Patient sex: M
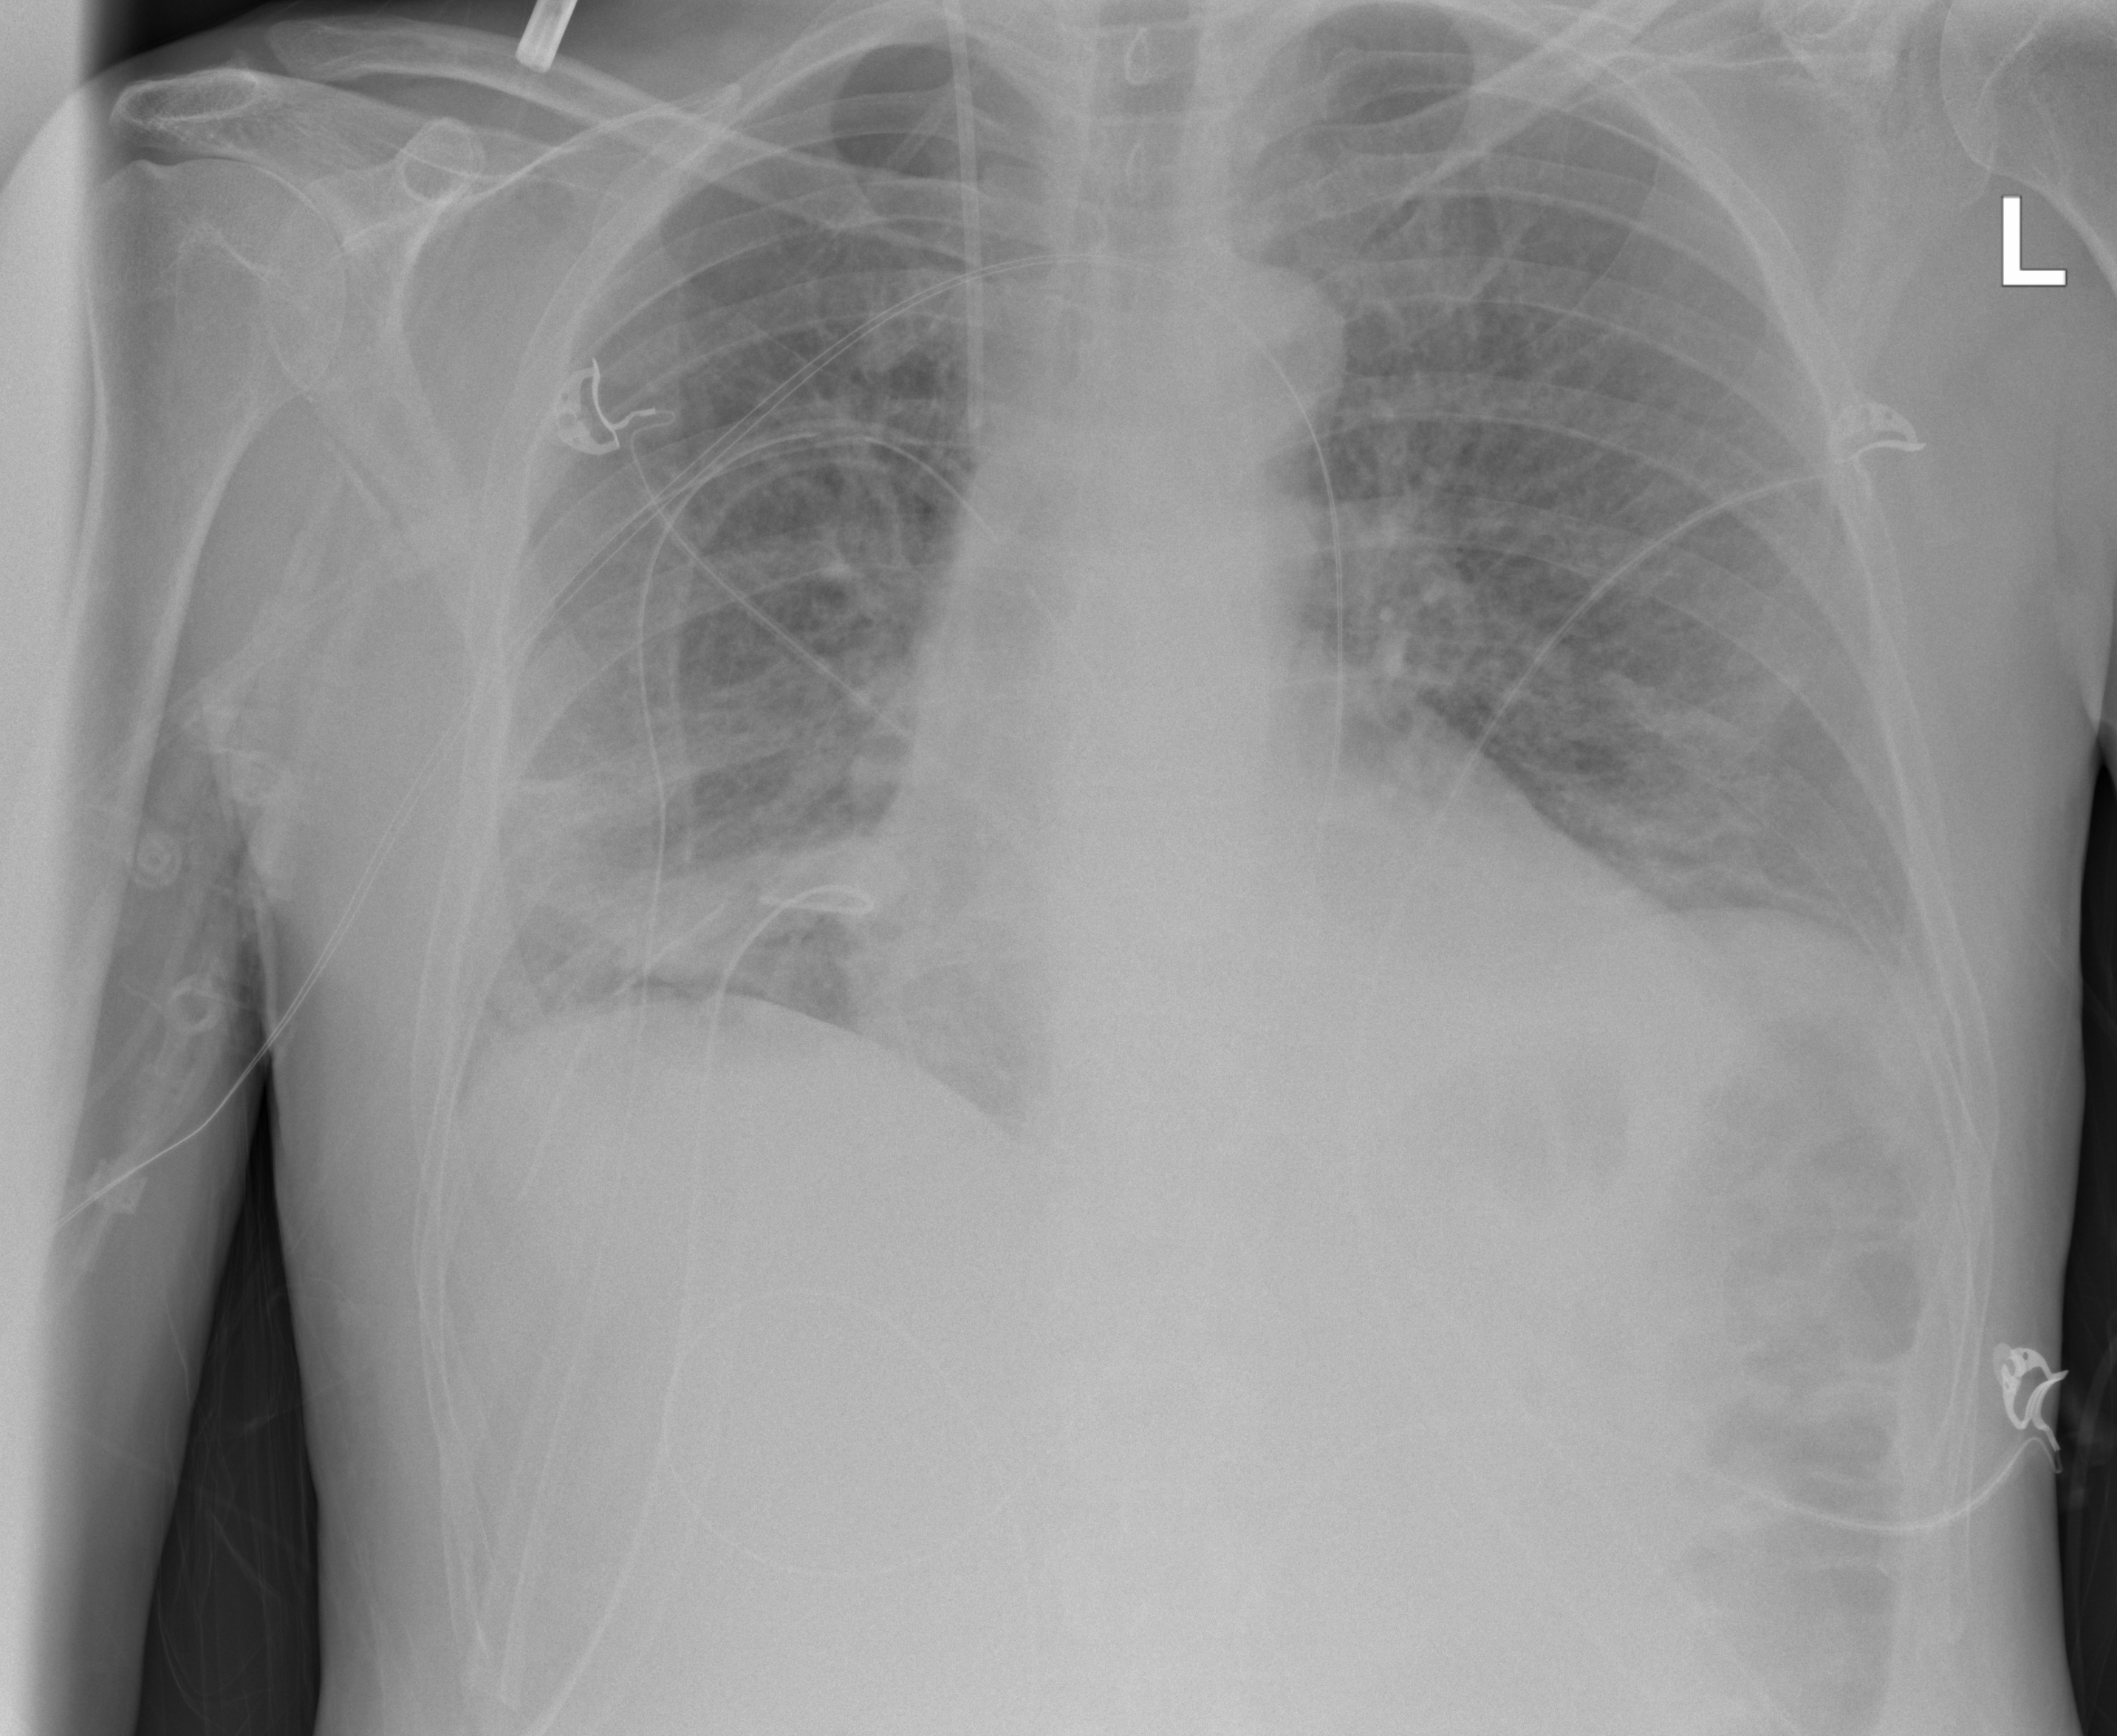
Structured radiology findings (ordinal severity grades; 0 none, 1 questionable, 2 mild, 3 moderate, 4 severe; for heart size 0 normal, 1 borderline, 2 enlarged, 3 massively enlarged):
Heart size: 2
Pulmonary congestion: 2
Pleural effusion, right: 2
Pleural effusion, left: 2
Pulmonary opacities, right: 2
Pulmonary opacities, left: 2
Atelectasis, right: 2
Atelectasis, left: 2